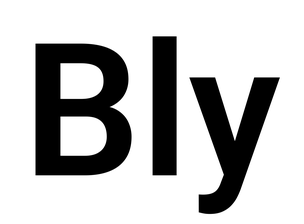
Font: Roboto_SemiBold